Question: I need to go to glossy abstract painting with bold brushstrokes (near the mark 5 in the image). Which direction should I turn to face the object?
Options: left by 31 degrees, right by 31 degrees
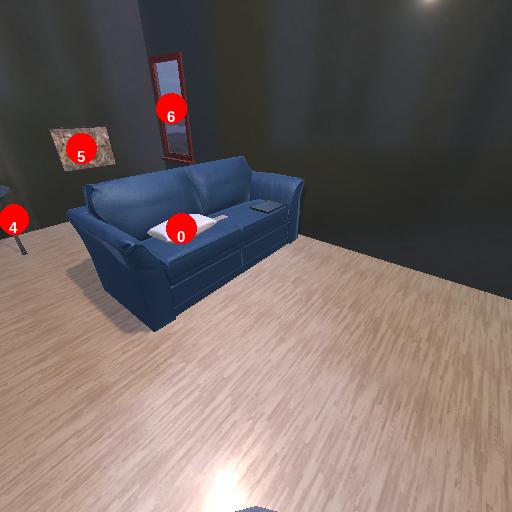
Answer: left by 31 degrees